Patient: sex F, age 65
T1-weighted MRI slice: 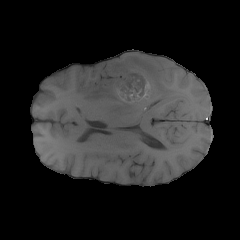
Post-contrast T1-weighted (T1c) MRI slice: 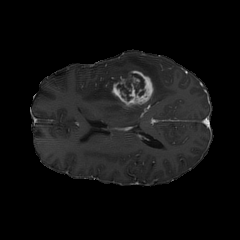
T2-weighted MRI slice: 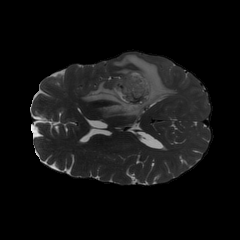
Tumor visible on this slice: yes
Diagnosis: Glioblastoma, IDH-wildtype
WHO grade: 4